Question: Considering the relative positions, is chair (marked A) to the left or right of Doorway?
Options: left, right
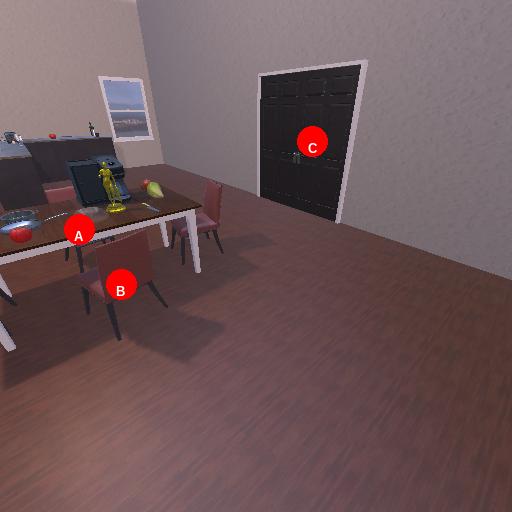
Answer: left